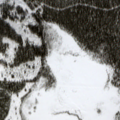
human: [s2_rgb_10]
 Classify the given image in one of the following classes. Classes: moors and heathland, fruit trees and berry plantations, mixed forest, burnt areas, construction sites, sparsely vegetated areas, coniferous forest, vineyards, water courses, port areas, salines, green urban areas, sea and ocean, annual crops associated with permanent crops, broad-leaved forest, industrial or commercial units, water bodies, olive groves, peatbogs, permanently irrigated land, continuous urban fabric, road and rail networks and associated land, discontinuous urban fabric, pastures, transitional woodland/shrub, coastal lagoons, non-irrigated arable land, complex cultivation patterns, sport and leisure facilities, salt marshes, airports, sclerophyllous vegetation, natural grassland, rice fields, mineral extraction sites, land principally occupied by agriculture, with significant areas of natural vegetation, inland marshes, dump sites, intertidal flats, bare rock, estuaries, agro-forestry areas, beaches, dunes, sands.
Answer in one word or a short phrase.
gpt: coniferous forest, transitional woodland/shrub, peatbogs